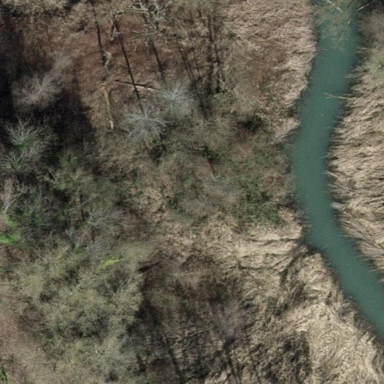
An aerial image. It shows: Reedbed in wetland area.